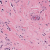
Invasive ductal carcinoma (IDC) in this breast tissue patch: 1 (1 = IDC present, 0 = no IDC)